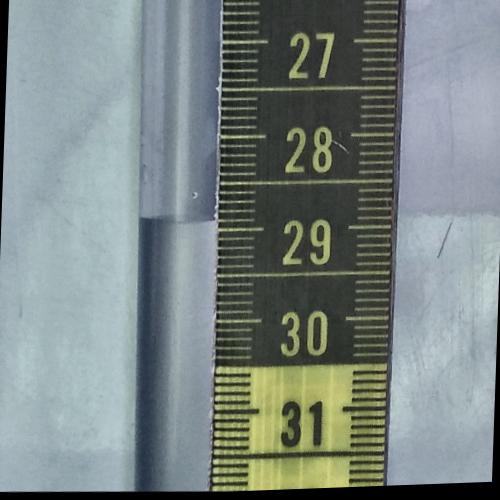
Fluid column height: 28.9 cm